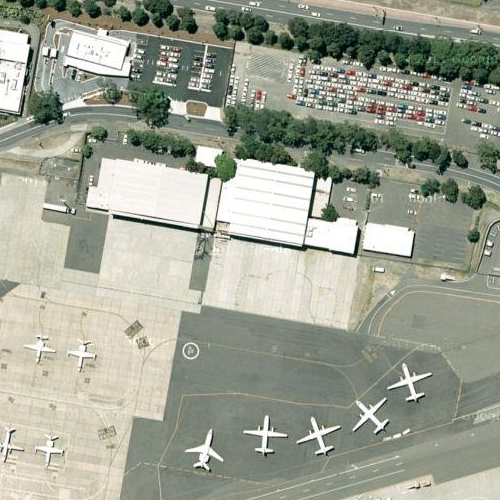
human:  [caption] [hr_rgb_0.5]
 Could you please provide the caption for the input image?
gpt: This is an airport only with some luggage cars parked on .

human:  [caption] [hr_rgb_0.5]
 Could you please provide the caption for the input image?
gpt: This is an empty airport with some airport buildings beside .

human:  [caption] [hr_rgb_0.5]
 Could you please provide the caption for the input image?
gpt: An empty airport only with some luggage cars and buildings .

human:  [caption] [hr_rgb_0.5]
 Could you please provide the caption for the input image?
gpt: An empty airport with some airport buildings beside .

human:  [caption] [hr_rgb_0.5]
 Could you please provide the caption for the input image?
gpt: An empty airport with some airport buildings beside .